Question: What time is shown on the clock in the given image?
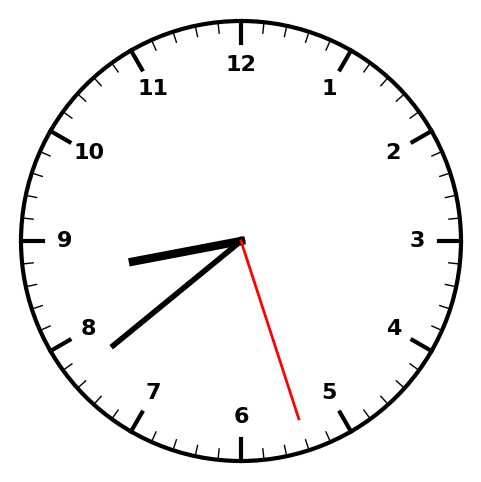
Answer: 08:38:27